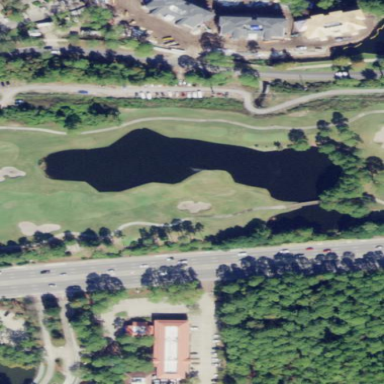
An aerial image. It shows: Pond on golf course designated as lateral water hazard.